Interaction volume radius: 5 \u00c5
Interaction volume height: 15 \u00c5
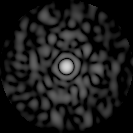
Disorder parameter: 0.8287